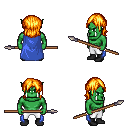
a pixel art fantasy rpg character, male body template, orc, green skin, blue cape, white pants, light blonde long bangs hairstyle, black shoes, spear, four views (front, back, left, right), 2x2 character sprite sheet, small pixel art, hard edges, no anti-aliasing